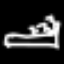
Label: bed